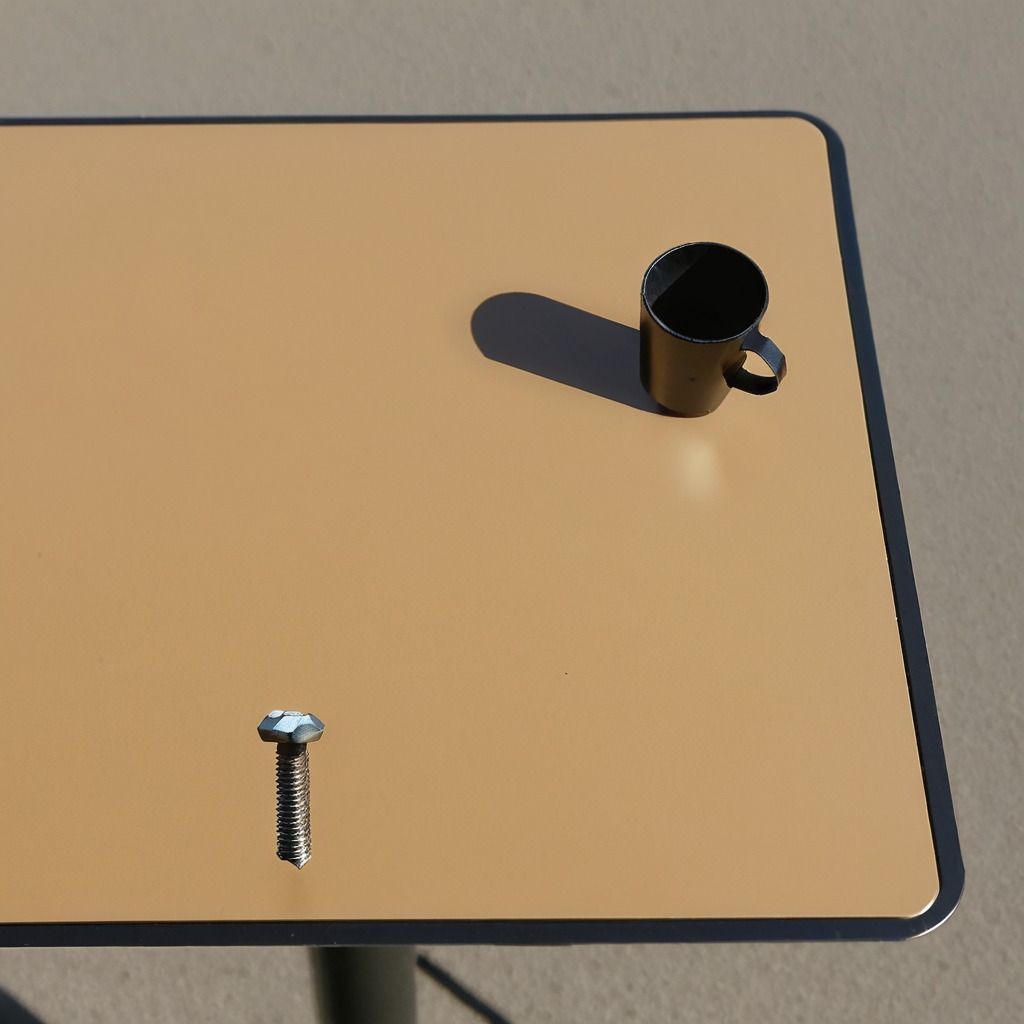
A metal screw is lying on the textured surface of the clean utility table.